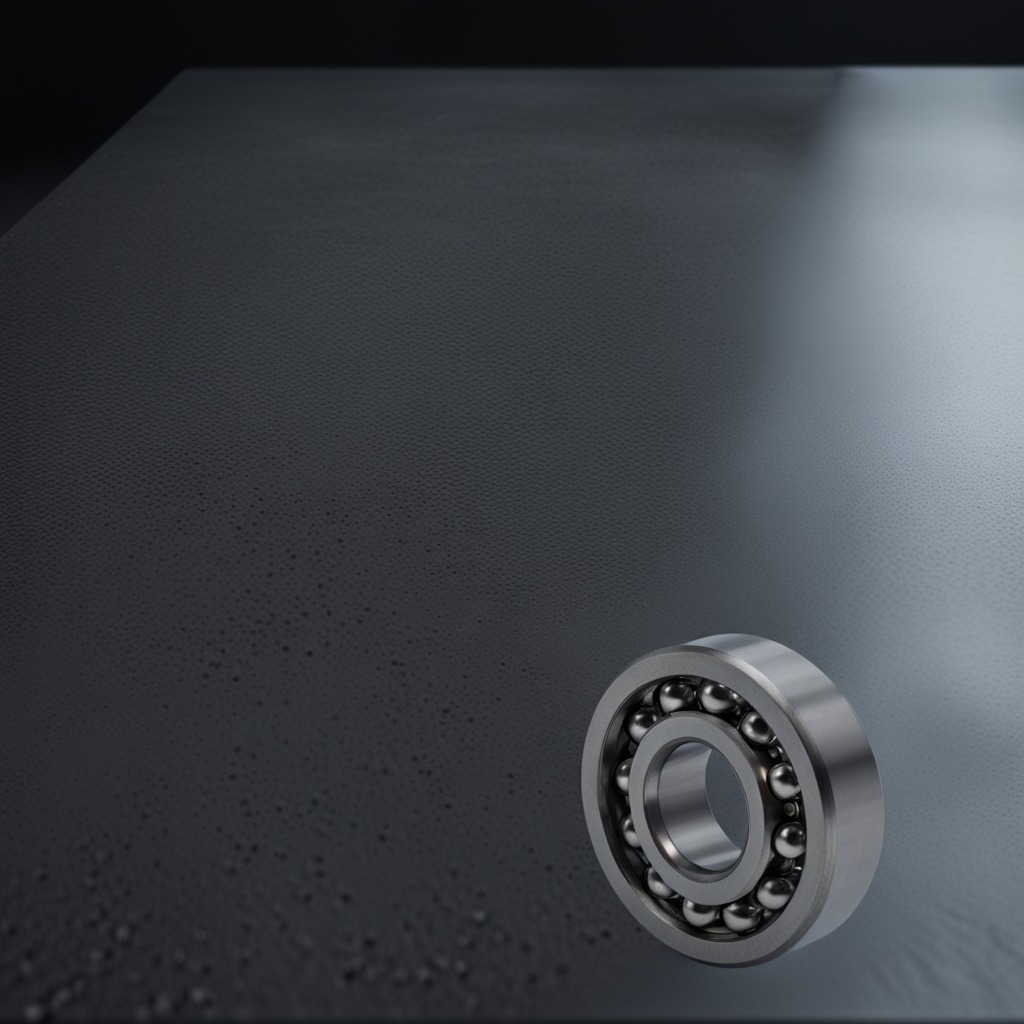
A metal ball bearing lies on a clean granite table inside a workshop at night dim ambient light soft shadows worn but